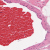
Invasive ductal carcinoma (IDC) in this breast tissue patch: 0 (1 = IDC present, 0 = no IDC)